Question: I have created a 'NSMutableDictonary'.

The problem is that I am getting all the keys sorted into an alphabetical order. Why is it like this?
I have just noticed this today (never checked this before). Is this the actual implementation of 'NSMutableDictonary'? Is there any way I can get the key/values in the order I have declared?
Below is the code in the screenshot:
'''
- (IBAction)OnBtnSubmit:(id)sender {
NSString *strUid=[[NSUserDefaults standardUserDefaults] objectForKey:@"UID"];
NSString *picData=[self imageToNSString:ProfileImage.image];
NSString *strComment=_commentTxt.text;
NSString *strUnit=_unitTxt.text;
NSMutableDictionary *parameters =[NSMutableDictionary dictionaryWithObjectsAndKeys:strUid,@"uid",strComment,@"comment",strUnit,@"unit_donate",@"hi",@"image",nil];
NSLog(@"parameters : %@",parameters);
'''
My concern is, can I get the key/values in the order I have declared?
Like below:
'''
NSMutableDictionary *parameters =[NSMutableDictionary dictionaryWithObjectsAndKeys:strUid,@"uid",strComment,@"comment",strUnit,@"unit_donate",@"hi",@"image",nil];
{
uid = 85;
comment= test;
unit_donate = 1;
image=hi;
}
'''
'image'
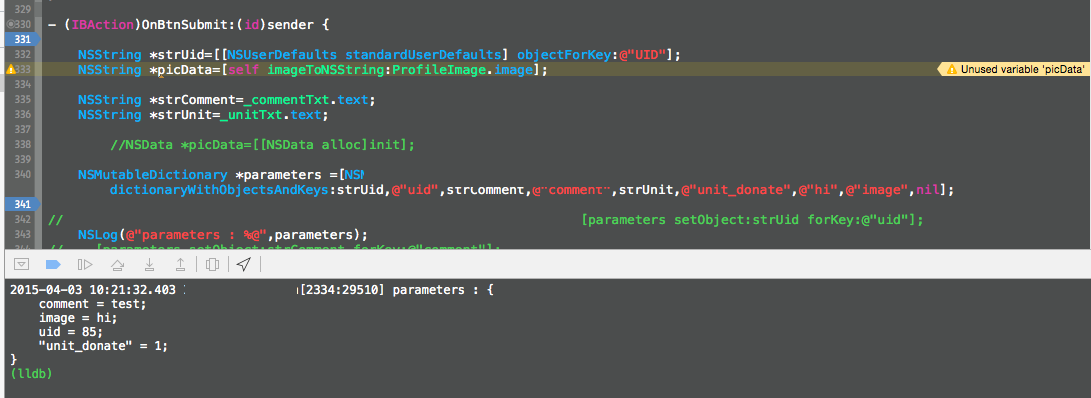
Answer: I am pretty sure that dictionaries are not keeping track of the input order. How are you outputting the dictionary, looping through keys or just printing the dictionary?
If you know the order you want to retrieve the objects, you can create your own version of the keys array and loop through that to pull out the objects from the dictionary in your desired order
For more details do check how <URL>